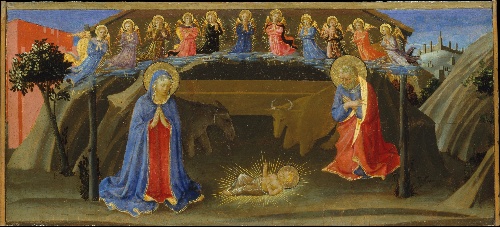
Title: The Nativity
Artist: Zanobi Strozzi
Artist bio: Italian, Florence 1412–1468 Florence
Date: ca. 1433–34
Object type: Painting
Classification: Paintings
Medium: Tempera and gold on wood
Dimensions: 7 3/8 x 17 1/8 in. (18.7 x 43.5 cm)
Department: European Paintings
Credit line: Gift of May Dougherty King, 1983
Accession year: 1983
Repository: Metropolitan Museum of Art, New York, NY
Tags: Nativity|Cows|Donkeys|Joseph|Angels|Christ|Virgin Mary